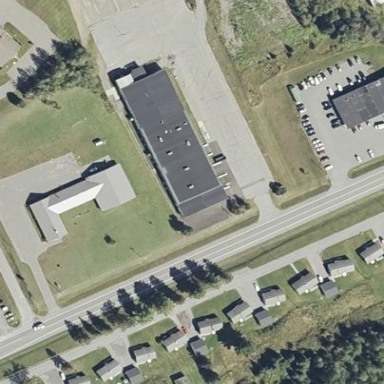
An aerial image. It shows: Restaurant building that includes bowling sport facility.